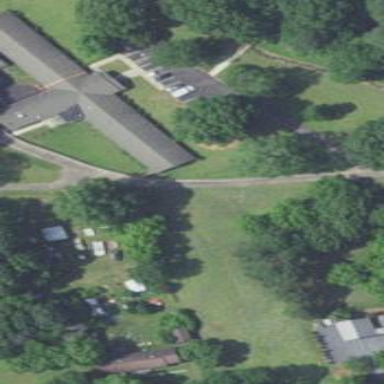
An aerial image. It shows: Nursing home.